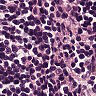
Metastatic tissue present: no